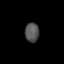
Tissue: lung
Cell type: T cells
Senescence score: 0.238
Nuclear area (px): 265
Mean DAPI intensity: 84.072